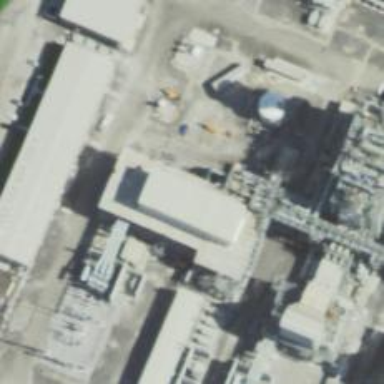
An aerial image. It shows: Gas-powered generator of combined cycle type.